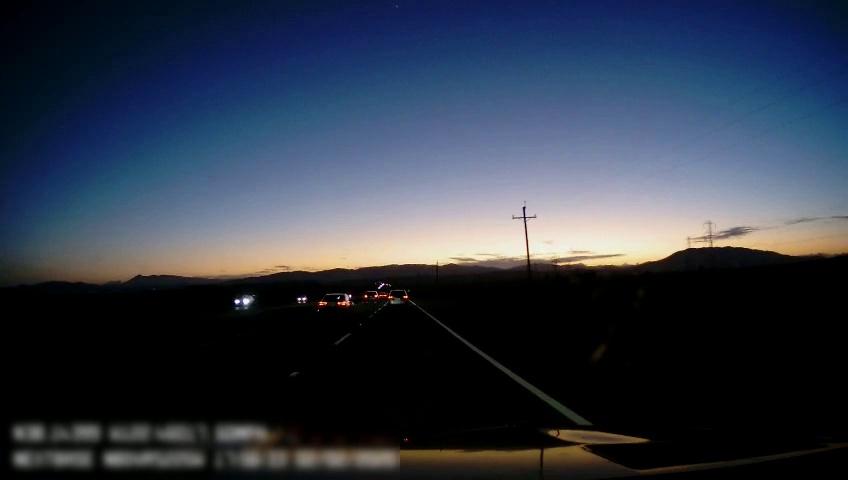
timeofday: Dusk/Dawn/Twilight
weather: Sunny
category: Drivable Space
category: Vehicles | Car
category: Vehicles | Car
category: Vehicles | SUV
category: Vehicles | SUV
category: Vehicles | Car
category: Lanes | Alternate Lane
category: Lanes | Current Lane
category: Lanes | Current Lane